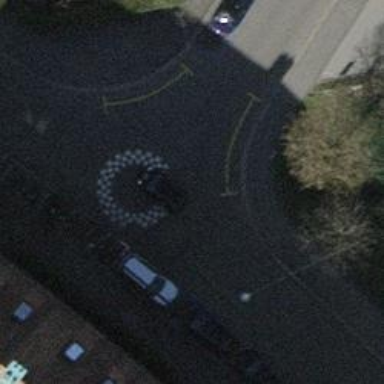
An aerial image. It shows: Rosette traffic calming feature.